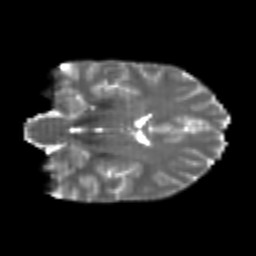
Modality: T2w
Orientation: coronal
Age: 23
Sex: female
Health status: healthy
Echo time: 0.074 s